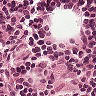
Metastatic tissue present: no